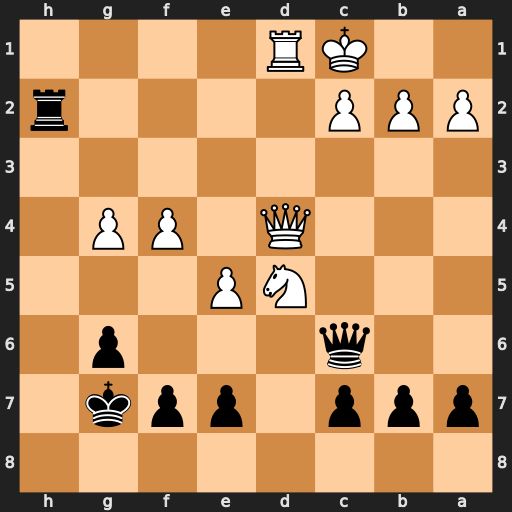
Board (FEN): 8/ppp1ppk1/2q3p1/3NP3/3Q1PP1/8/PPP4r/2KR4
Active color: b
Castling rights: -
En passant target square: -
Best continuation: Qxc2#